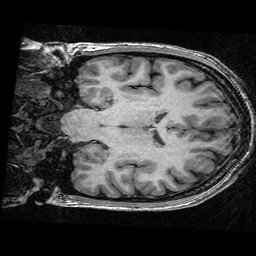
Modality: T1w
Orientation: coronal
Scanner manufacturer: ge
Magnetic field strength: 3 T
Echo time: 0.00318 s